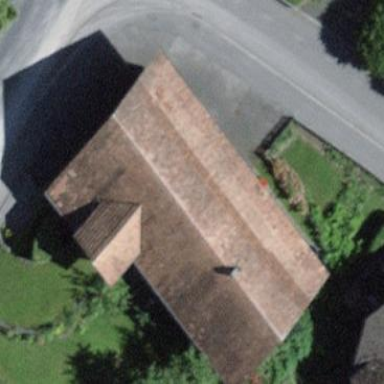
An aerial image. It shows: Farm building.